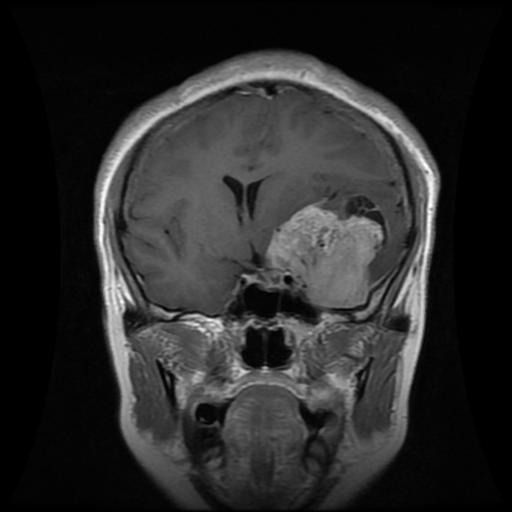
Label: meningioma